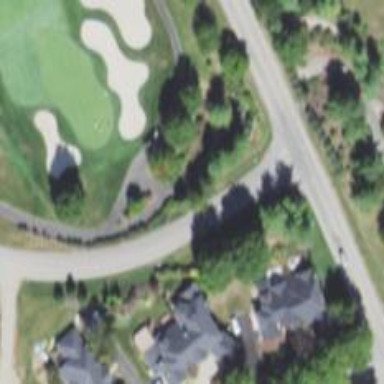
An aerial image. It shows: Path designated for golf carts.